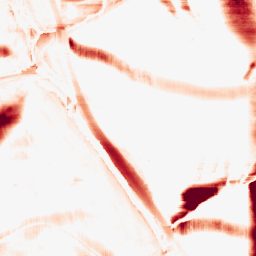
Category: morphological
Decomposition family: morphological_rect
Decomposition parameters: operation: opening
width: 50
height: 20
Upsampling method: quadratic
Upsampling parameters: scale: 4
Upsampling scale: 4